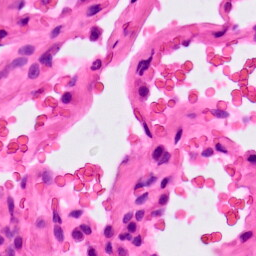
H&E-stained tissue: Lung